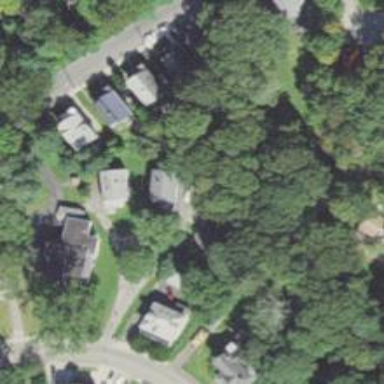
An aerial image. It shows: Residential driveway used as service road.